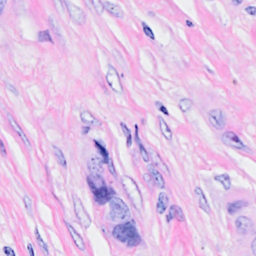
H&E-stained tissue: Breast